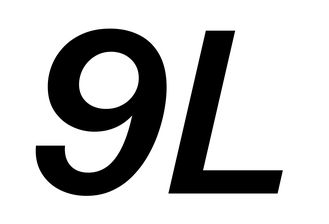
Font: InstrumentSans-Italic_SemiBold_Italic